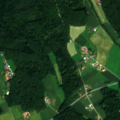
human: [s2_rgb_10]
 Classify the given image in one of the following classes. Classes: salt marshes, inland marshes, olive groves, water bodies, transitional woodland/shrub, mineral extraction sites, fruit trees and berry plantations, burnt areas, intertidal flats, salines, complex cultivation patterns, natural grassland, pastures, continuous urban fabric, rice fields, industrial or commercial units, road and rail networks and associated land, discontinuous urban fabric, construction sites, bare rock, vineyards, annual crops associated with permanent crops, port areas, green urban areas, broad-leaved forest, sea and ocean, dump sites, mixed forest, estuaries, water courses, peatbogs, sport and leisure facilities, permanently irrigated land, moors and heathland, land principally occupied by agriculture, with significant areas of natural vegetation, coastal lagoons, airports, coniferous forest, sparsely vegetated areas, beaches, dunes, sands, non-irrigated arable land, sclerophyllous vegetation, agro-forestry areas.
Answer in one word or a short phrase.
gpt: complex cultivation patterns, mixed forest